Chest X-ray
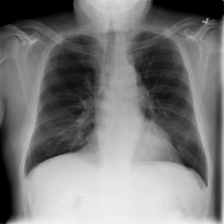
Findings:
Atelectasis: negative
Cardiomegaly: negative
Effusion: negative
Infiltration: negative
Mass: negative
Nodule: negative
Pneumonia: negative
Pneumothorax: negative
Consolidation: negative
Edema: negative
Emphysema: negative
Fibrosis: negative
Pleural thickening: negative
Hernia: negative